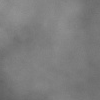
Atmospheric dust classification: dusty